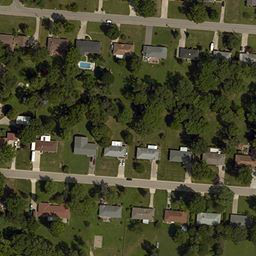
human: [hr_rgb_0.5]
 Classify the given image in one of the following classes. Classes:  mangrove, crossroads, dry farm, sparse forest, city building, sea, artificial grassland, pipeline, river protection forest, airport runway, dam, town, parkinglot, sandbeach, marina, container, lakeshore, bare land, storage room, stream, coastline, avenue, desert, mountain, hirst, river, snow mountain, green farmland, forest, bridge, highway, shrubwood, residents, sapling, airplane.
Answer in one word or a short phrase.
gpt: town